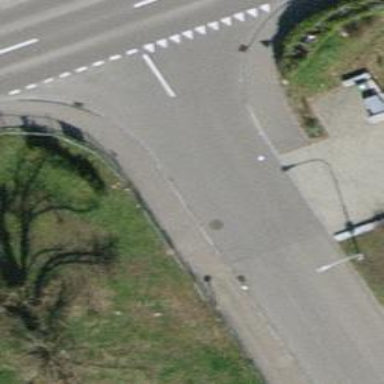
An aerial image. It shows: Unmarked crossing on footway.